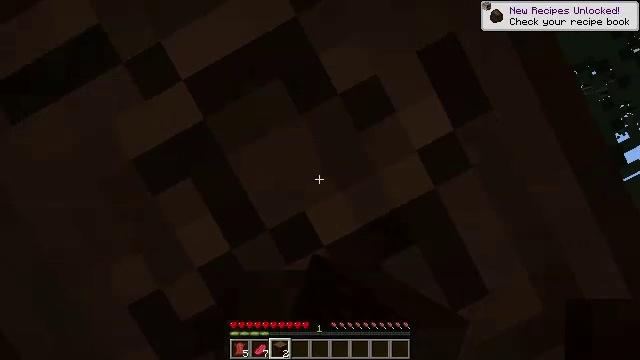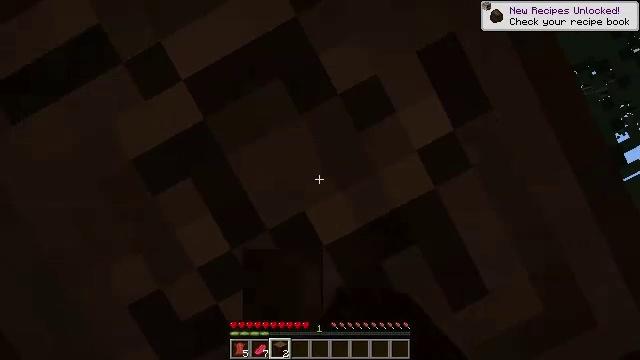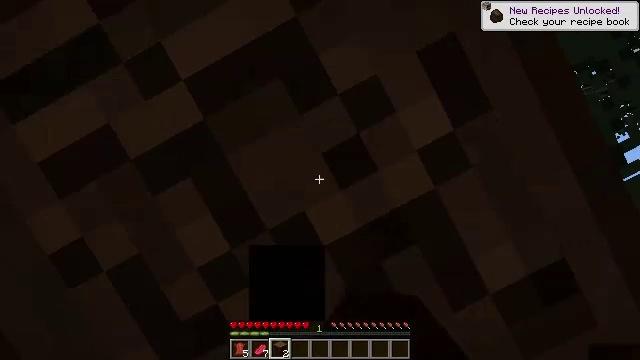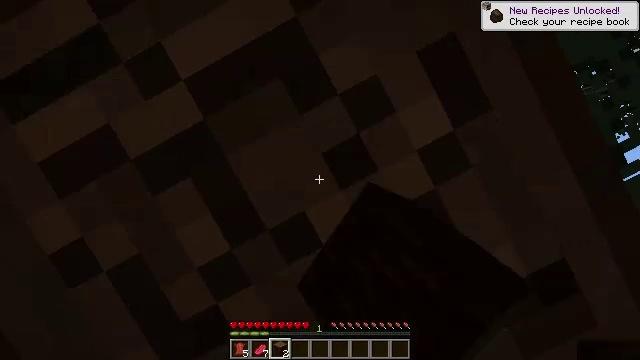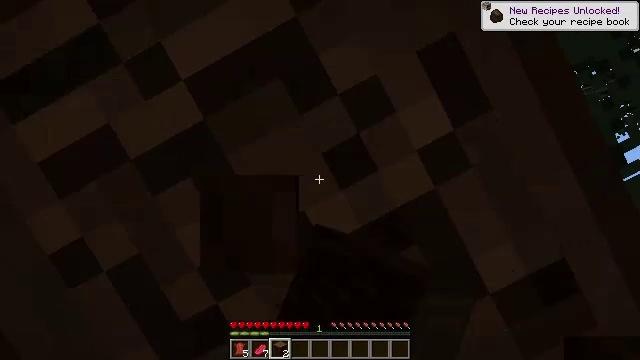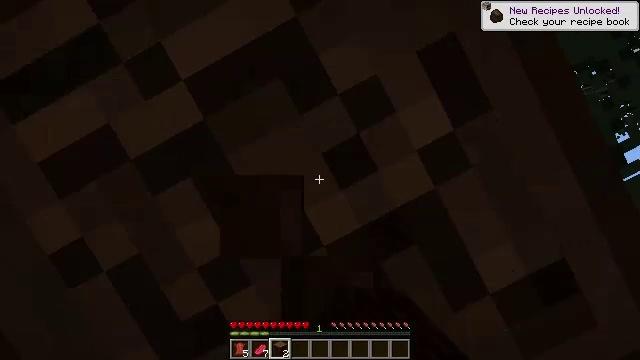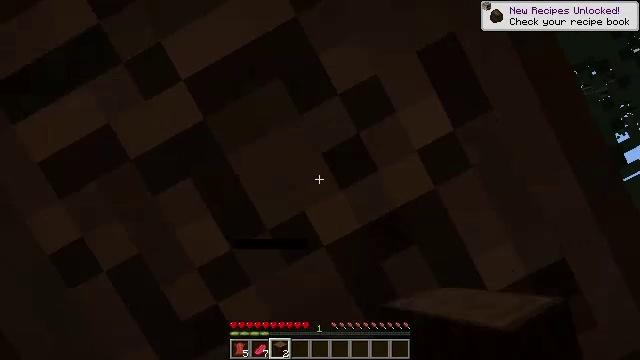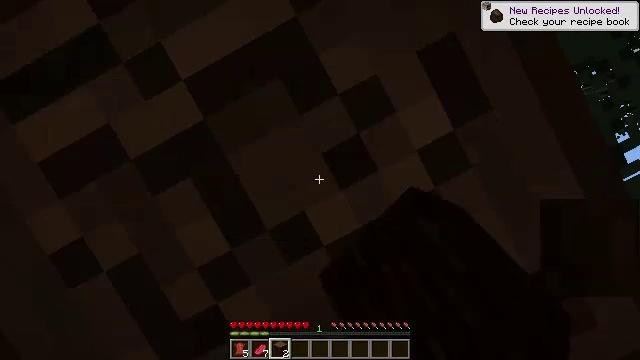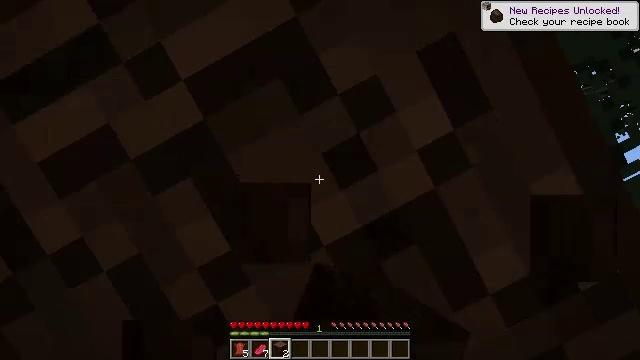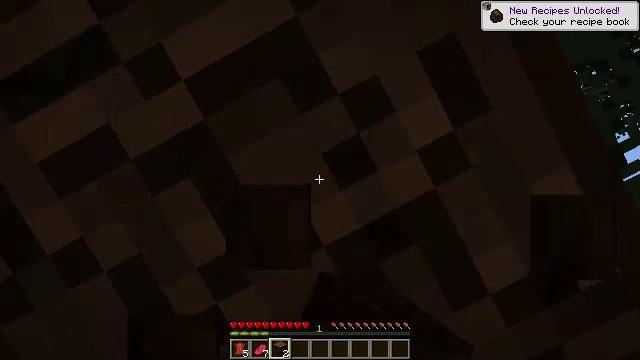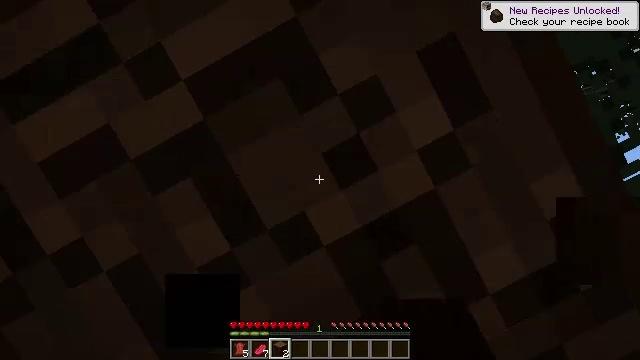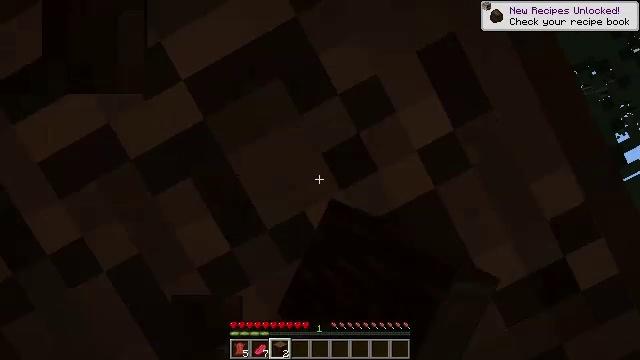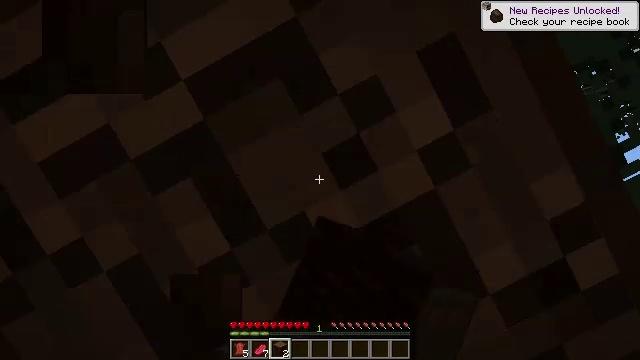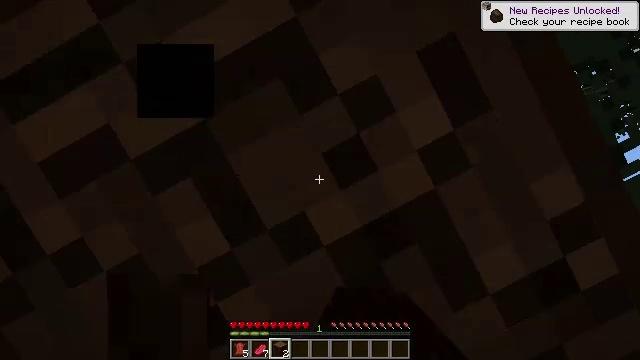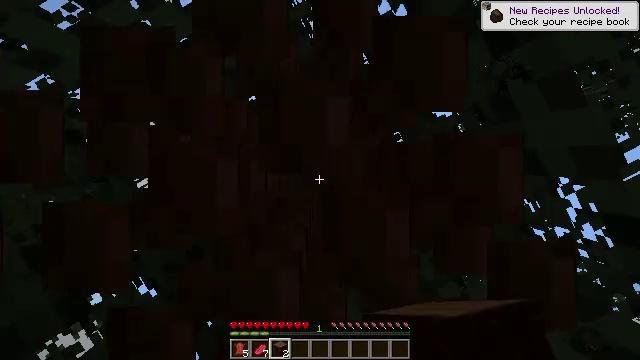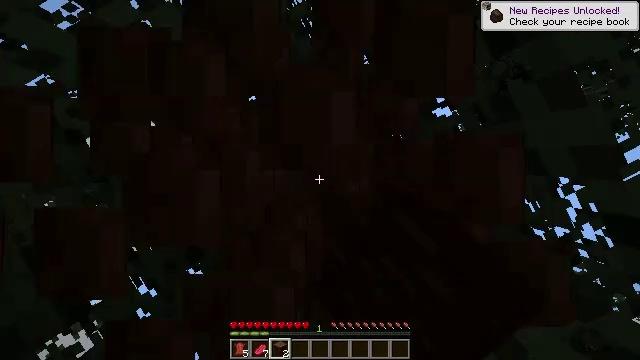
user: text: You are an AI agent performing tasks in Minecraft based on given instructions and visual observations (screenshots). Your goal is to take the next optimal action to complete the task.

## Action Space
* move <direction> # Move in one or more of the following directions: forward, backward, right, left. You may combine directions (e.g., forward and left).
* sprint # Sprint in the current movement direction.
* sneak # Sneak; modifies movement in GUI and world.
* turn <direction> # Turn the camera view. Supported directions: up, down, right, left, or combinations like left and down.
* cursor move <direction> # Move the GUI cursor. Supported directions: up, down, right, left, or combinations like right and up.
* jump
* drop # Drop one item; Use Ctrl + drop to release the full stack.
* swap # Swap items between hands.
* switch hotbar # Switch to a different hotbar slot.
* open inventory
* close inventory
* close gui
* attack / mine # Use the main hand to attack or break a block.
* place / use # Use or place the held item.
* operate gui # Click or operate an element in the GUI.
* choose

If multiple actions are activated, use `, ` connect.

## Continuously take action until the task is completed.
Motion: motion action
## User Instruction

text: Harvest the spruce log from a tree trunk.
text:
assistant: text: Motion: attack / mine
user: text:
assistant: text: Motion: attack / mine
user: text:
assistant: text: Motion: attack / mine
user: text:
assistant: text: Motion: attack / mine
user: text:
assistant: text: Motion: attack / mine
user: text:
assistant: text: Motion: attack / mine
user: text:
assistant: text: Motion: attack / mine
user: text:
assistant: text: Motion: attack / mine
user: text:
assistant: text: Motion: attack / mine
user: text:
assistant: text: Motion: attack / mine
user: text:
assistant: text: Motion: attack / mine
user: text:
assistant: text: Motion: attack / mine
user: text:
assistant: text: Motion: attack / mine
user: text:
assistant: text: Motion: attack / mine
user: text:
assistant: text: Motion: attack / mine
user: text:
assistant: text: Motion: attack / mine
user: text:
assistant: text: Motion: attack / mine
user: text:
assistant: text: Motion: attack / mine
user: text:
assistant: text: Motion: attack / mine
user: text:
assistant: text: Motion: attack / mine
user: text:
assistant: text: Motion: attack / mine
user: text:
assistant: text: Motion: no_op
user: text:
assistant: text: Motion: switch to hotbar 3
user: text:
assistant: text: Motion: switch to hotbar 3
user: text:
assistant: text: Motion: switch to hotbar 3
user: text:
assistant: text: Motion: no_op
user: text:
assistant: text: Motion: no_op
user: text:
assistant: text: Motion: no_op
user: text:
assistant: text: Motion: no_op
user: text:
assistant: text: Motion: no_op